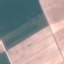
Land use / land cover class: AnnualCrop